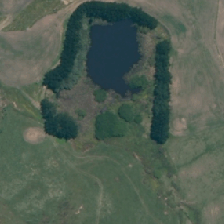
Land cover: lake_pond